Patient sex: M
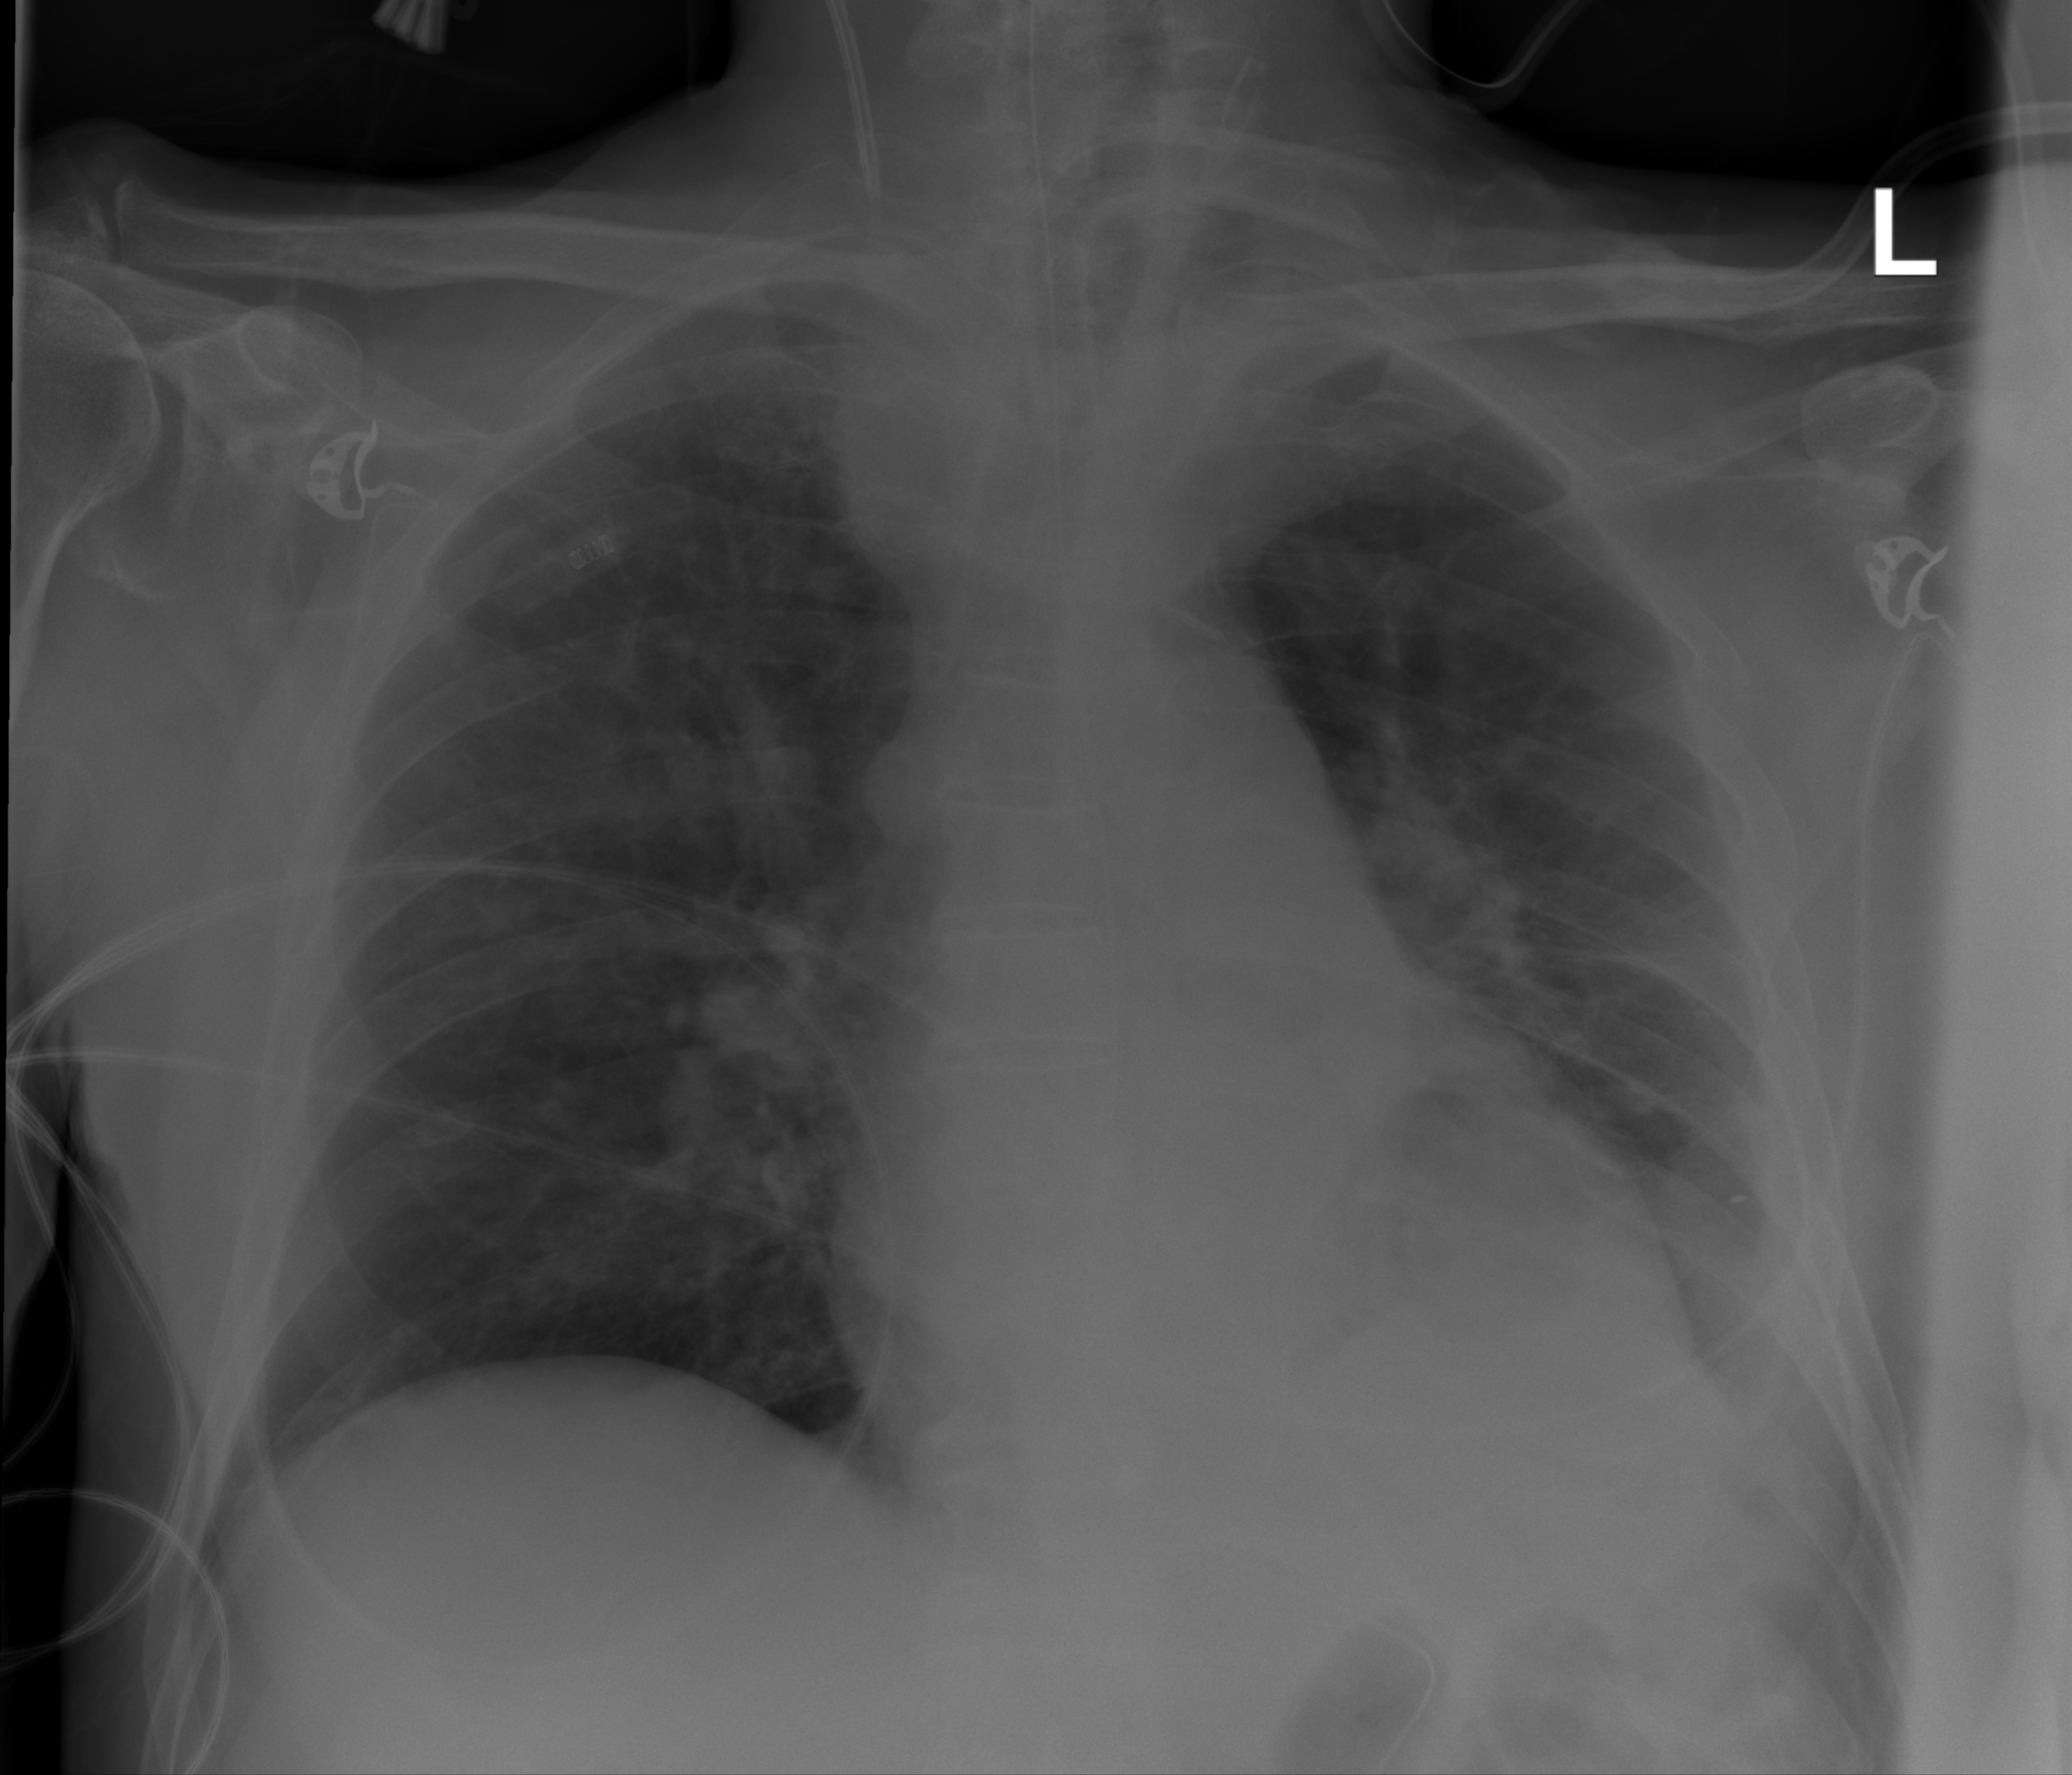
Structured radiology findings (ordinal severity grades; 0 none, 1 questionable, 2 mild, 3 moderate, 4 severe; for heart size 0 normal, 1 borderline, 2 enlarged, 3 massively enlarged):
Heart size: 0
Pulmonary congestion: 2
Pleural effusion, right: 0
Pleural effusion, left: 2
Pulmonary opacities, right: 0
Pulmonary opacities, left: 0
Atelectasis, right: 0
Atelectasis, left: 2